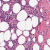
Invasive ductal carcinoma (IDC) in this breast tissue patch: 1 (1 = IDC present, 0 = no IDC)